Question: I have a tab control with a bunch of check boxes on it (potentially more than I have shown here). I create the checkboxes in a loop like this:
'''
<div id="mechanical" class="tabcontent">
<% for (int i = 0; i < Model.MechanicalRisks.Count; i++)
{%>
<%= Html.CheckBoxFor(x => x.MechanicalRisks[i].IsChecked)%>
<%= Html.DisplayFor(x => x.MechanicalRisks[i].Text)%>
<br />
<%} %>
<br />
Other:
<br />
<%= Html.TextAreaFor(x => x.OtherMechanical, new { style = "width:100%;" })%>
</div>
'''
It looks like this:

I don't like how the check boxes continue down the left side. I would prefer them to be in multiple columns, so if there were say twenty boxes, it would not be stupid tall. If I were to create multiple div's for columns inside the tab, how would I go about dividing the checkboxes among the div's?
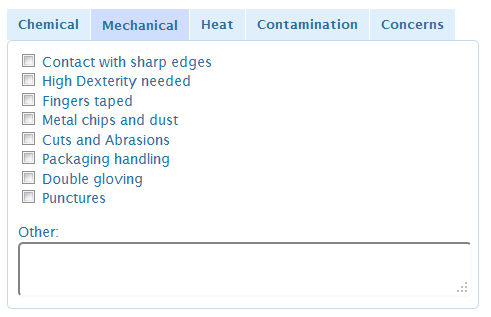
Answer: This is more a styling issue than a C#/ ASP.NET MVC 2 issue
'''
<ul>
<% for (int i = 0; i < Model.MechanicalRisks.Count; i++) {%>
<li>
<%=Html.CheckBoxFor(x => x.MechanicalRisks[i].IsChecked)%>
<%=Html.DisplayFor(x => x.MechanicalRisks[i].Text)%>
</li>
<%} %>
</ul>
<br />
Other:<br />
<%= Html.TextAreaFor(x => x.OtherMechanical, new { style = "width:100%;" })%>
'''
Then create some new style or build off of '#mechanical'
'''
#mechanical li
{
float: left;
width: 50%;
padding: 0;
margin: 0;
list-style: none;
}
'''